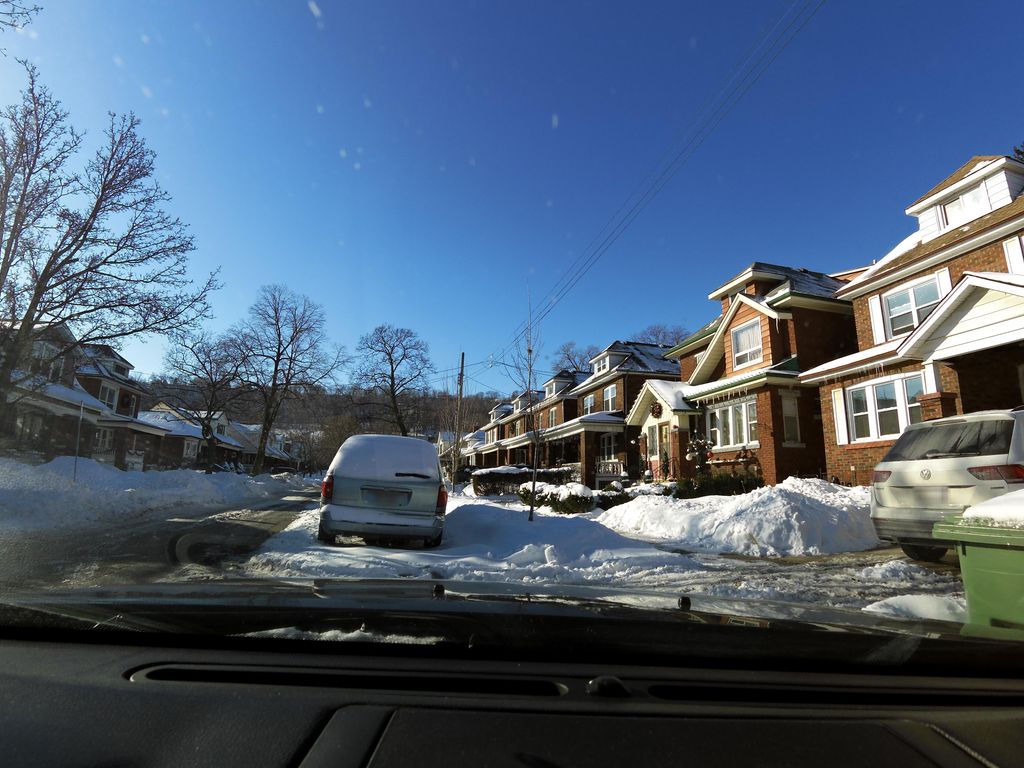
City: hamilton